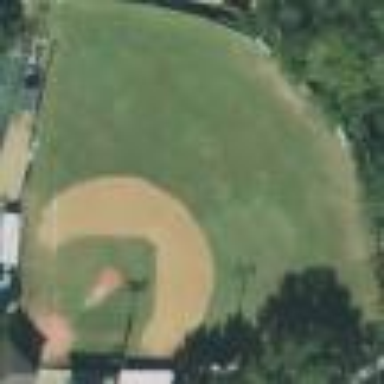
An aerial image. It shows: Baseball pitch for leisure land activities.